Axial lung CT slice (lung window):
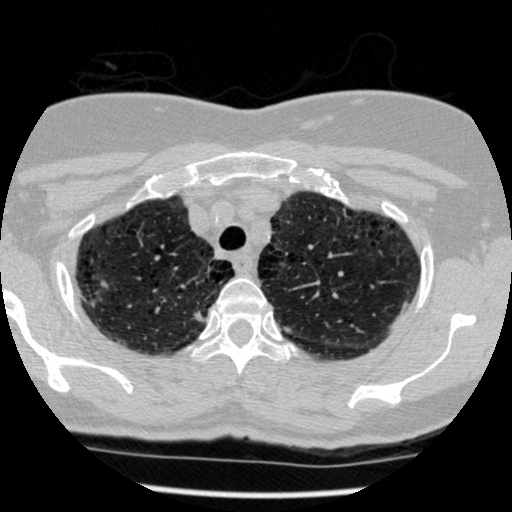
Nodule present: no